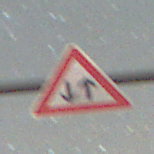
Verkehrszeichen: Gegenverkehr
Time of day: Night
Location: Outdoor (Nature)
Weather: Clear
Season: NotSpecified
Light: Natural